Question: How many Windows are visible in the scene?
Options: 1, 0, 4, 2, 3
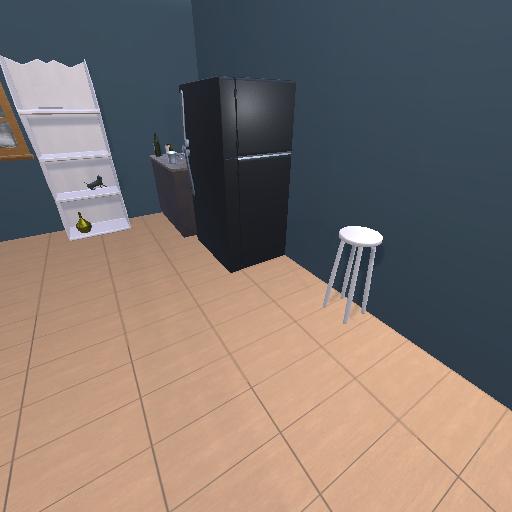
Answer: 1